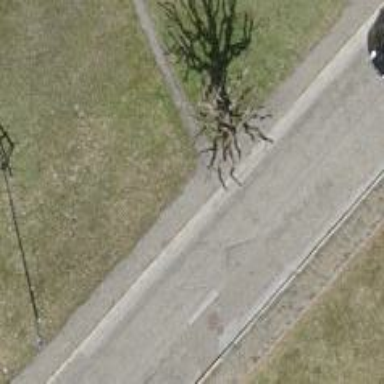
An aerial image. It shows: Sidewalk.